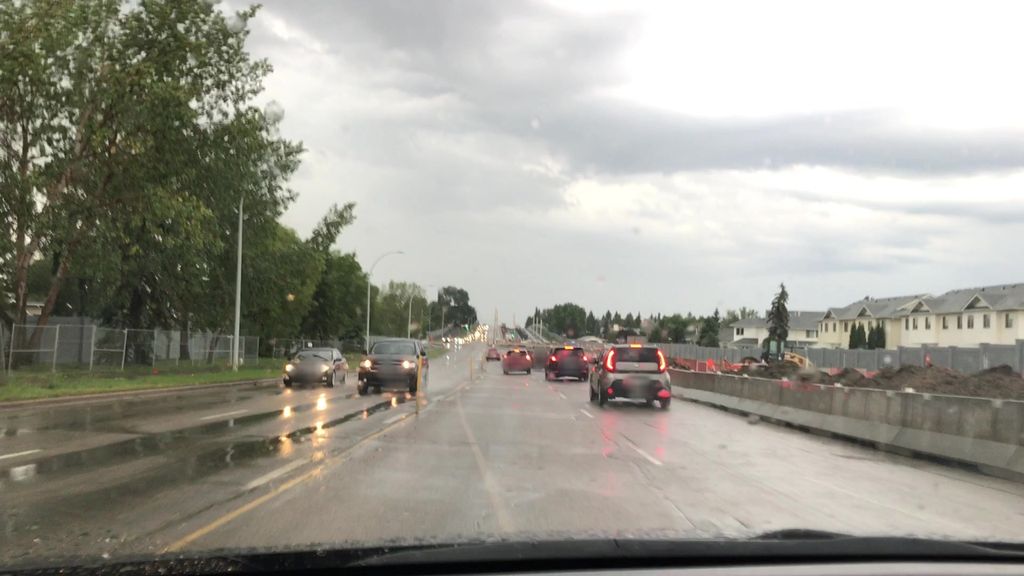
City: edmonton